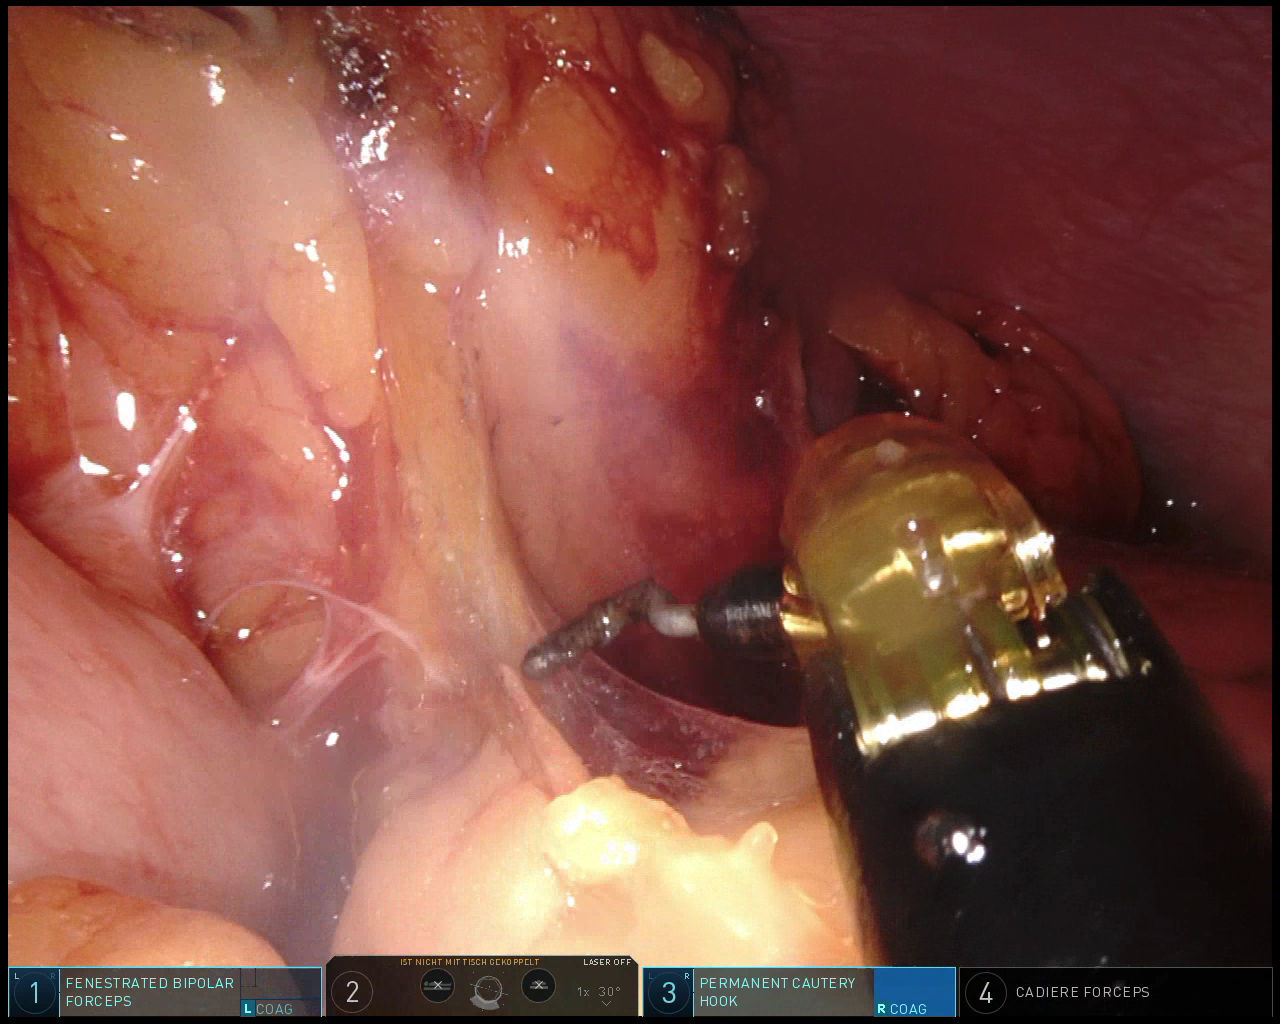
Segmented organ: spleen
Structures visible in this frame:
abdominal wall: yes
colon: yes
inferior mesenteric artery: no
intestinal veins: no
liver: no
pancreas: no
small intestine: no
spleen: yes
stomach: no
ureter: no
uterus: no
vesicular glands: no